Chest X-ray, AP view. Patient: 65 years old, sex M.
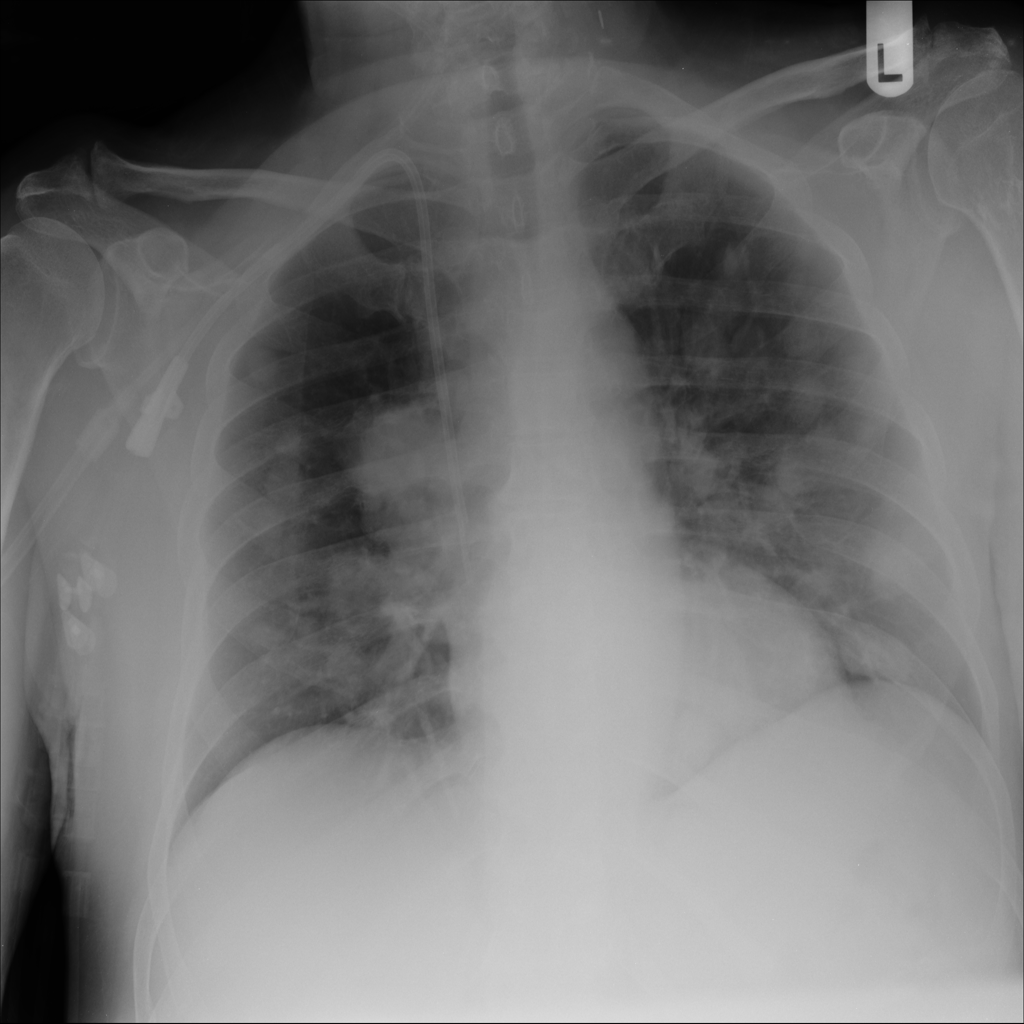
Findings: Mass